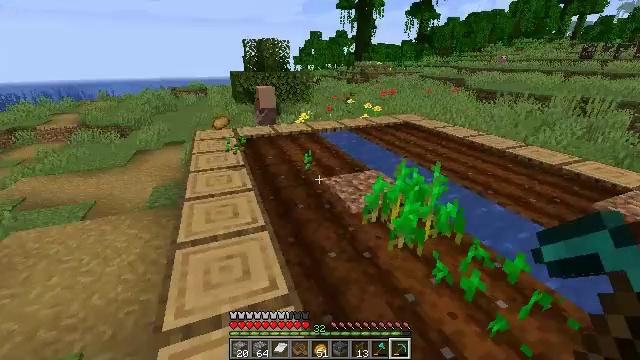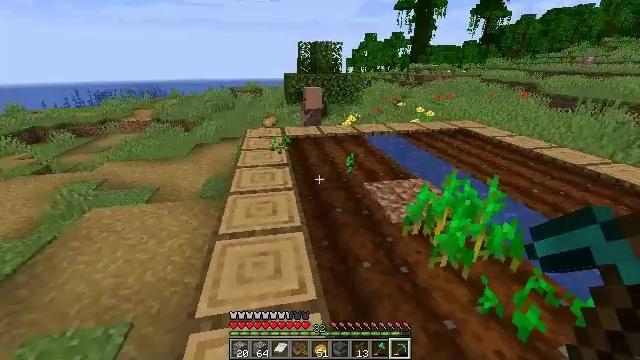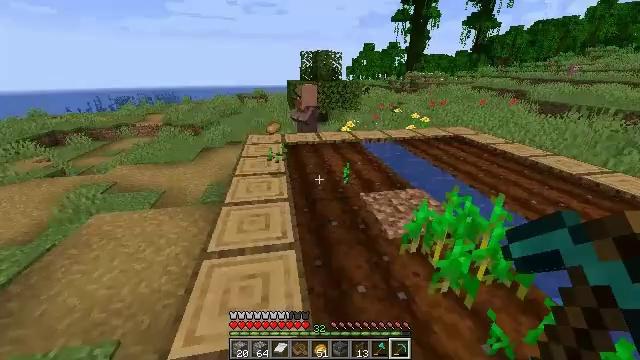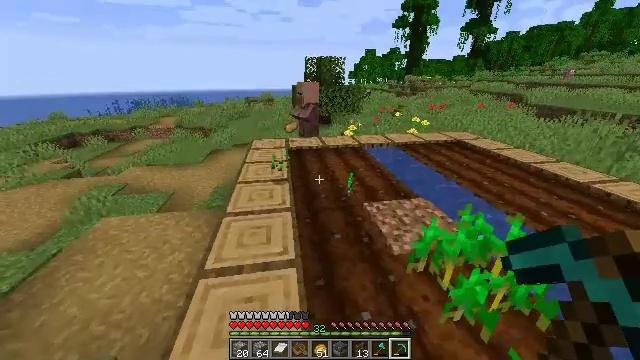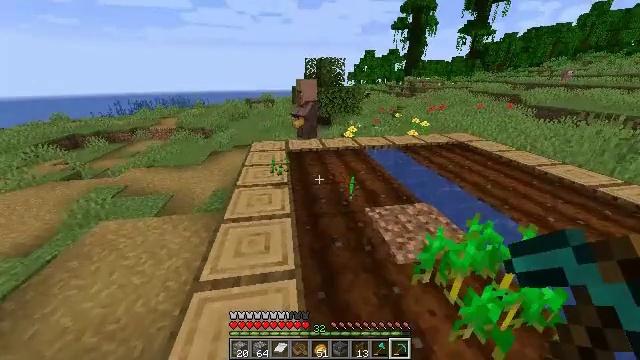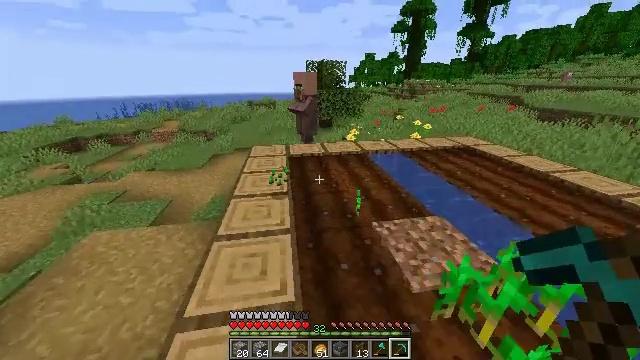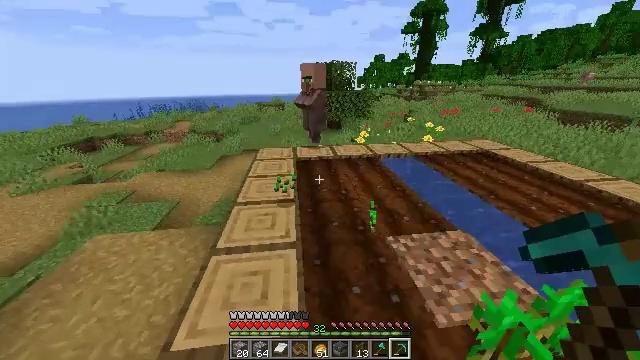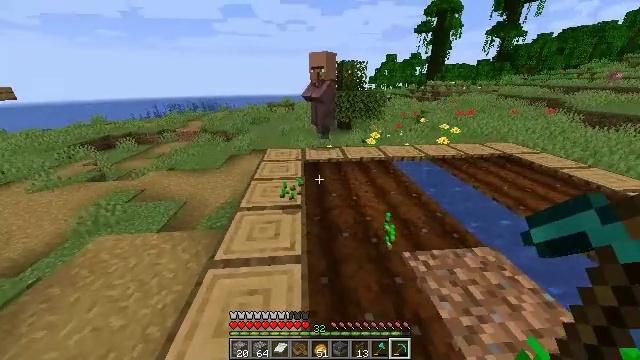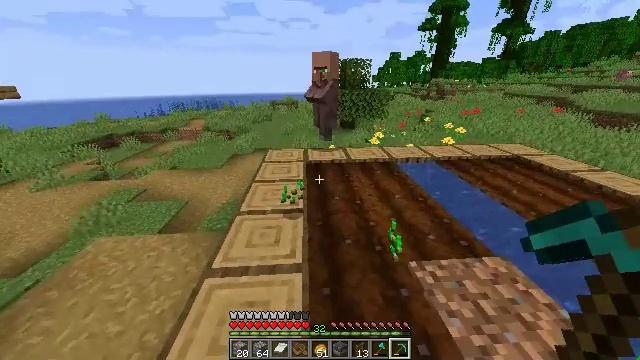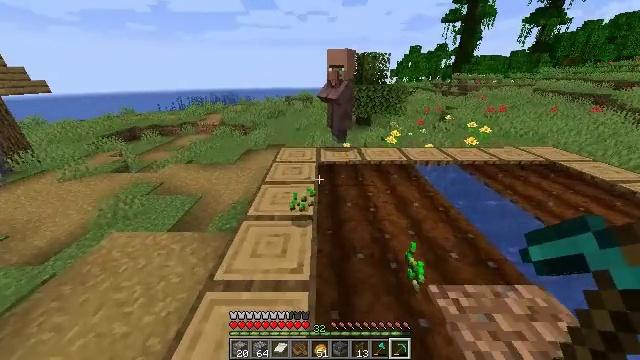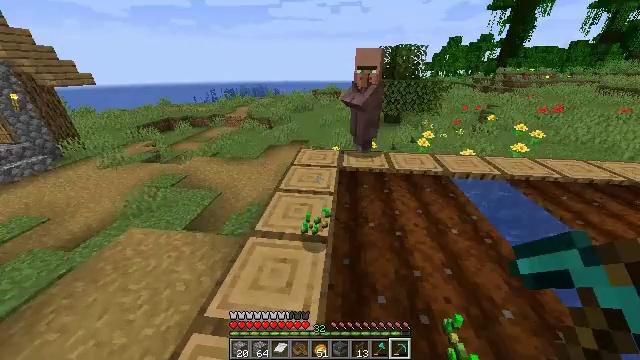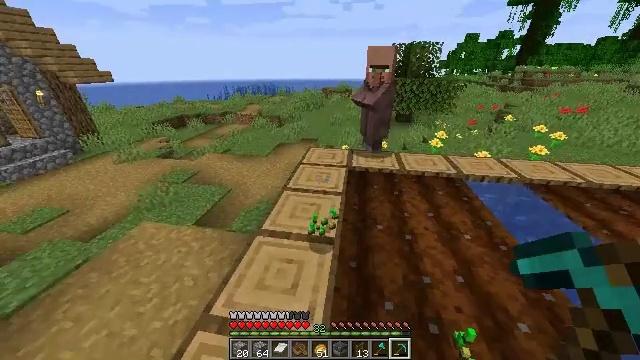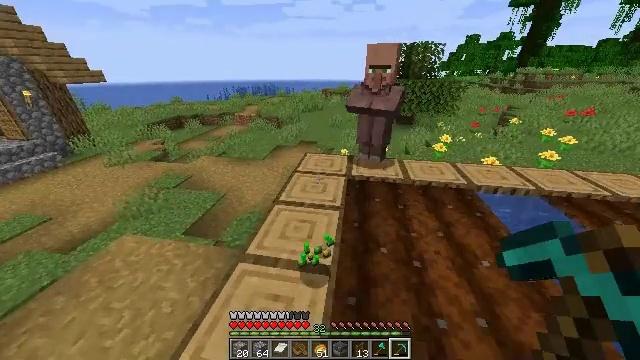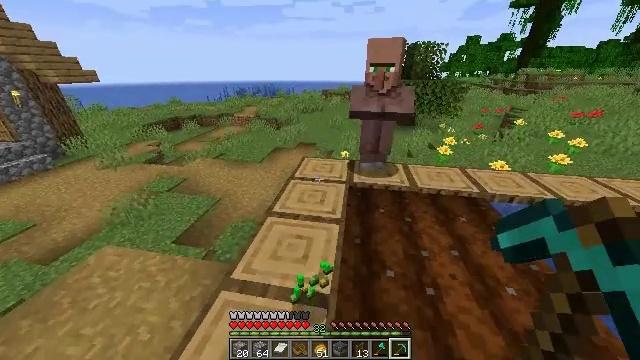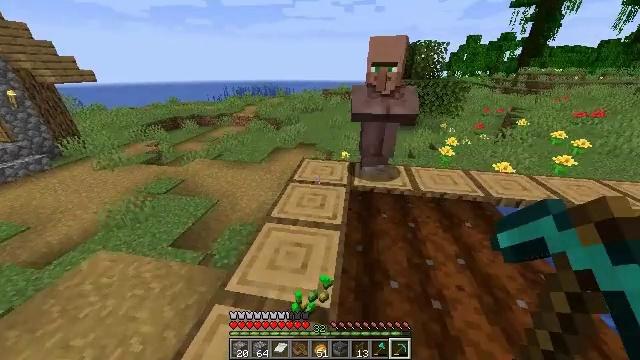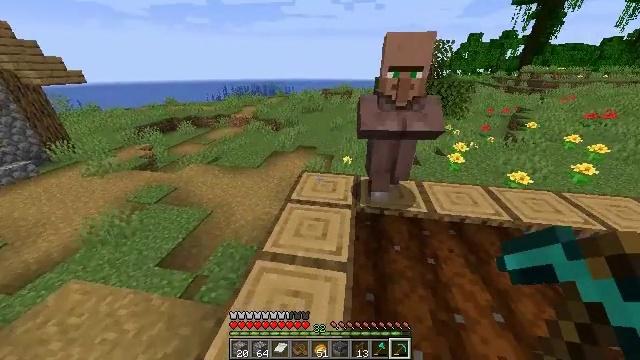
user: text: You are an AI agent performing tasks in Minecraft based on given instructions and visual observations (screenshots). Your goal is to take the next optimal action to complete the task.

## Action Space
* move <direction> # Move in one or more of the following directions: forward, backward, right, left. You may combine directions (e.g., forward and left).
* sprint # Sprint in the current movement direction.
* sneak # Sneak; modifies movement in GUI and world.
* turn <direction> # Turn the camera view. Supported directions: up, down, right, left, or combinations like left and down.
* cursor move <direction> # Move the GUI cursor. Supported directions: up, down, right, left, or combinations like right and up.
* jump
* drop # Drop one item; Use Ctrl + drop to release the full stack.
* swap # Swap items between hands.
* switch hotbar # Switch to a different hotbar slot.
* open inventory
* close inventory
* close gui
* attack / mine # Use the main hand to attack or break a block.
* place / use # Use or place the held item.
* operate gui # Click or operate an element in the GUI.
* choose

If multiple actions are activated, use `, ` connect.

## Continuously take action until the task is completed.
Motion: motion action
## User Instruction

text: Gather carrots from the field.
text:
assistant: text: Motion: move forward, sprint, turn left
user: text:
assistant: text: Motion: move forward, sprint
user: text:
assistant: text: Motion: move forward, sprint
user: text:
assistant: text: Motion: move forward, sprint
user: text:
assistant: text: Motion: move forward, sprint
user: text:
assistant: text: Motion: move forward, sprint, turn left
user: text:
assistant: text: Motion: move forward, turn left
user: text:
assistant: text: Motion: move forward
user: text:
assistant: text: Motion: move forward, turn left and down
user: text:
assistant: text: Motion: move forward, turn left and down
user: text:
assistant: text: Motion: move forward, turn left
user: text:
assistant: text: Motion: move forward
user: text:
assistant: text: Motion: move forward, sprint
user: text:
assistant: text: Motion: move forward, sprint
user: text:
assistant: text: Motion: move forward, sprint
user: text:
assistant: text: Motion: move forward, sprint
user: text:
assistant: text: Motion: move forward, sprint, turn right and down
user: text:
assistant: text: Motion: move forward, turn right
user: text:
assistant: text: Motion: move forward
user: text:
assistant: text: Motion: move forward, turn left
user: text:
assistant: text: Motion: move forward, turn left
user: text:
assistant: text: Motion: move forward, turn left
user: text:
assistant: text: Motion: move forward, turn left
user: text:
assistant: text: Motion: move forward, turn left
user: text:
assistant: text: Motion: move forward, turn left and up
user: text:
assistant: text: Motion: move forward, turn left and up
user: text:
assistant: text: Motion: move forward, turn left
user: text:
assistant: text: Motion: move forward, sprint
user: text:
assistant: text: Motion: move forward, sprint
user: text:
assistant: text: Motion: move forward, sprint